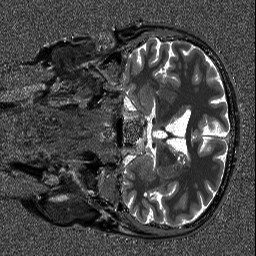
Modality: T1map
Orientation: coronal
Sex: male